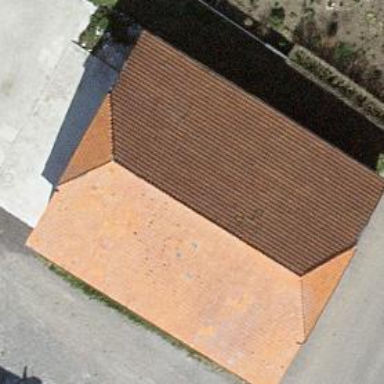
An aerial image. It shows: Simple house.